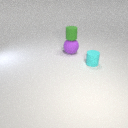
small green rubber cylinder above large purple rubber sphere